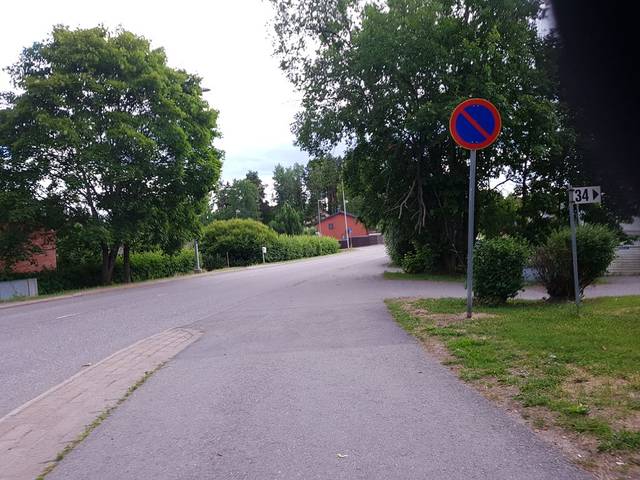
Region: Finland
Coordinates: 60.284, 24.876